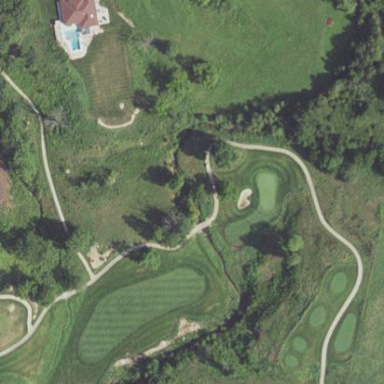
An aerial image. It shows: Rough area on grassy golf course.